Question: I am writing a program that will connect to LDAP server running on port 10389. I am able to successfully bind to the server with the user dn and password.
Here's my sample program:
'''
#include "windows.h"
#include "winldap.h"
#include "stdio.h"
int main(int argc, char* argv[])
{
LDAP* pLdapConnection = NULL;
ULONG version = LDAP_VERSION3;
ULONG connectSuccess = 0;
INT returnCode = 0;
pLdapConnection = ldap_init("localhost", 10389);
if (pLdapConnection == NULL)
{
printf( "ldap_init failed");
goto error_exit;
}
else
printf("ldap_init succeeded
");
// Set the version to 3.0 (default is 2.0).
returnCode = ldap_set_option(pLdapConnection,
LDAP_OPT_PROTOCOL_VERSION,
(void*)&version);
if(returnCode != LDAP_SUCCESS)
{
printf("SetOption Error:%0X
", returnCode);
goto error_exit;
}
// Connect to the server.
connectSuccess = ldap_connect(pLdapConnection, NULL);
if(connectSuccess == LDAP_SUCCESS)
printf("ldap_connect succeeded
");
else
{
printf("ldap_connect failed with 0x%x.
",connectSuccess);
goto error_exit;
}
printf("Binding ...
");
returnCode = ldap_bind_s(pLdapConnection, "dc=mojo,dc=com", "mojo", LDAP_AUTH_SIMPLE);
if (returnCode == LDAP_SUCCESS)
printf("The bind was successful");
else{
printf("ldap_bind_s failed with 0x%x.
",returnCode);
goto error_exit;
}
// Cleanup and exit.
ldap_unbind(pLdapConnection);
return 0;
// On error cleanup and exit.
error_exit:
ldap_unbind(pLdapConnection);
return -1;
}
'''
How do I connect via "'ldaps://'"? ldaps server is listening on port 10636.

What is needed for my program to connect to "ldaps" on port 10636?
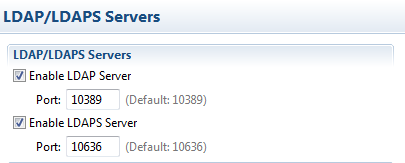
Answer: LDAPS is a protocol used to connect to ldap over an SSL tunnel. This means you'll have to start an SSL session (or TLS depending on the ldap version), and then use your ldap protocol to connect to the server.
Here's the windows LDAPS protocol: <URL>